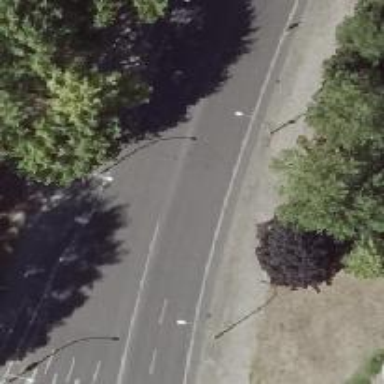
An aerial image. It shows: Tertiary road with asphalt surface and lane for cyclists on both sides of the road.